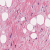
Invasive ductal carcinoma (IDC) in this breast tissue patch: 0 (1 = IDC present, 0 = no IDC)